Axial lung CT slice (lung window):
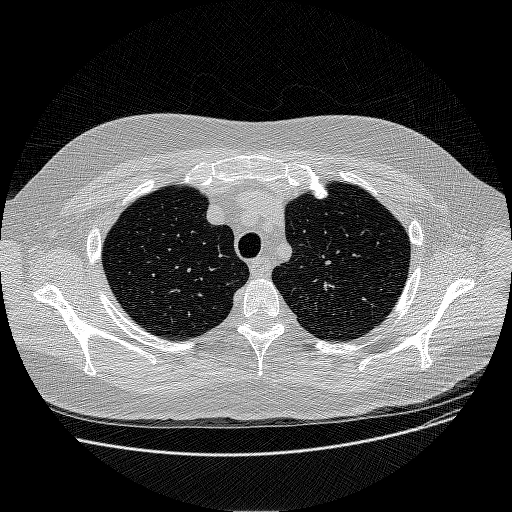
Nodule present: no